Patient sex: M
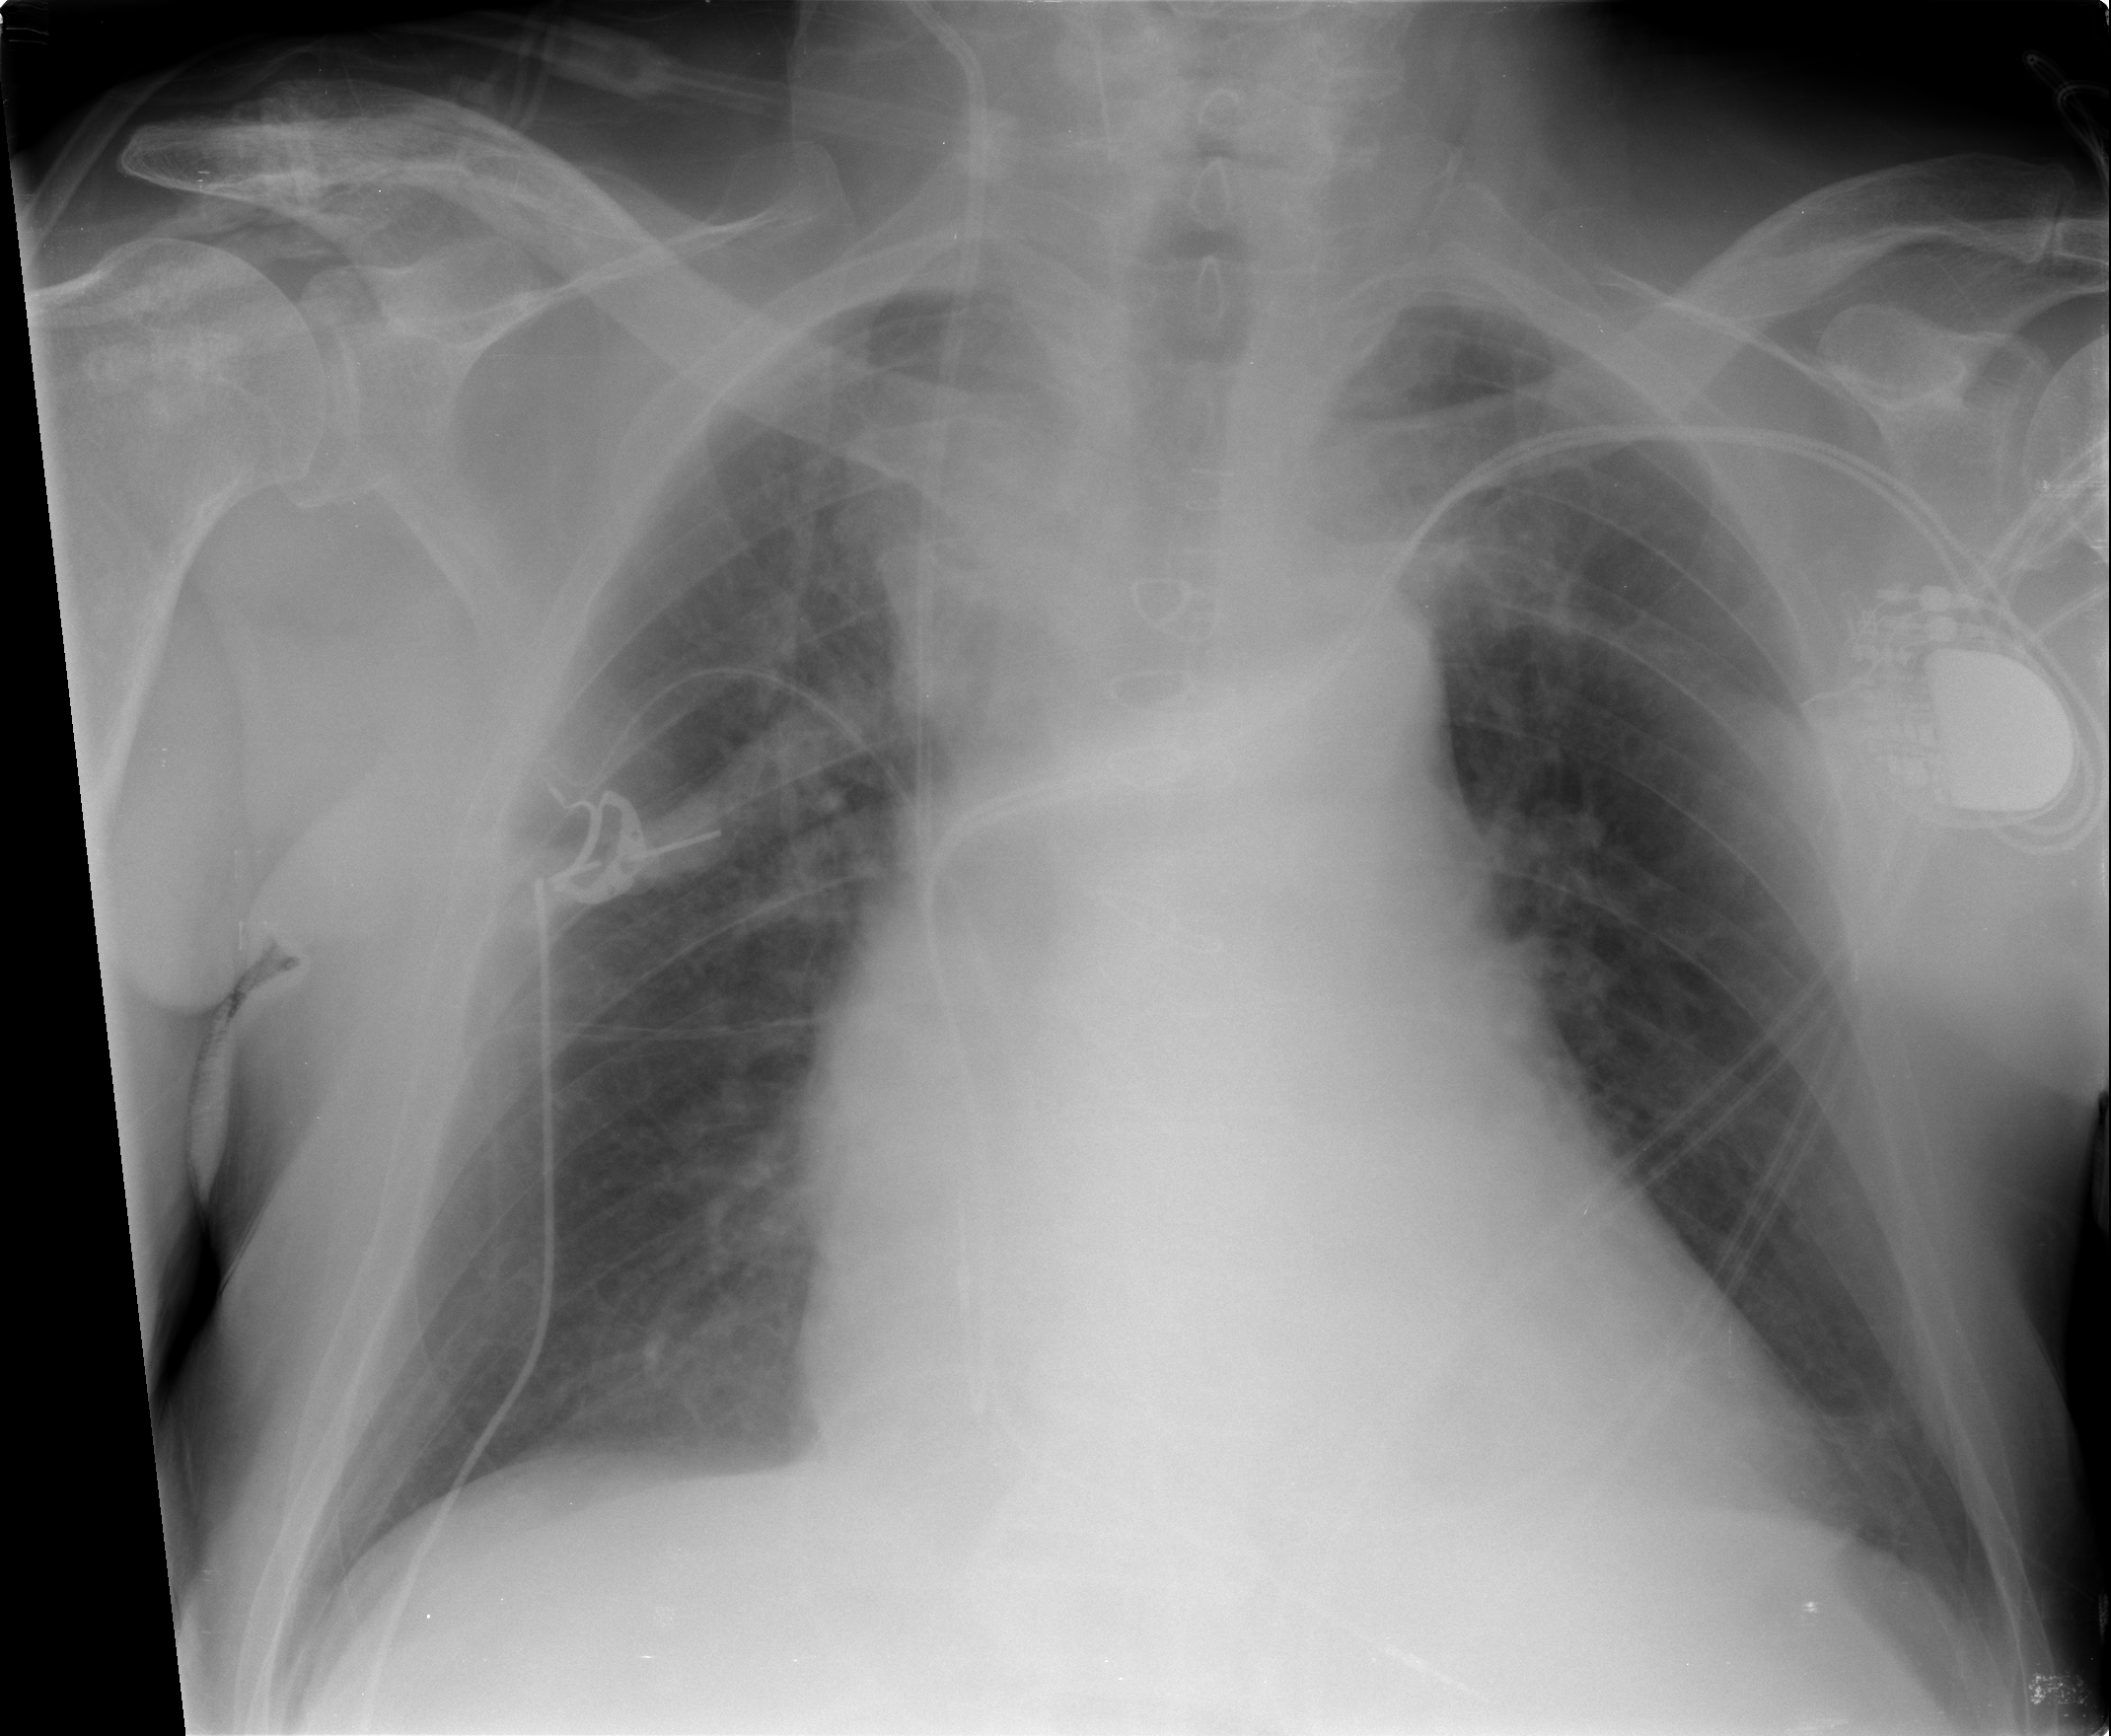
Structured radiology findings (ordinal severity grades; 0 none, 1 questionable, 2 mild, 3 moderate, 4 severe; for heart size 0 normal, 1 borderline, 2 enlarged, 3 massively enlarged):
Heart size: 2
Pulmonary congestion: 1
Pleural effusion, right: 0
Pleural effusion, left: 0
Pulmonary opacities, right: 0
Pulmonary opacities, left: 0
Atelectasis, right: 0
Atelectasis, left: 0